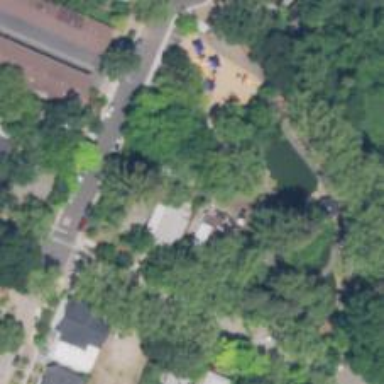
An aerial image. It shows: Lovely park for leisure and relaxation.